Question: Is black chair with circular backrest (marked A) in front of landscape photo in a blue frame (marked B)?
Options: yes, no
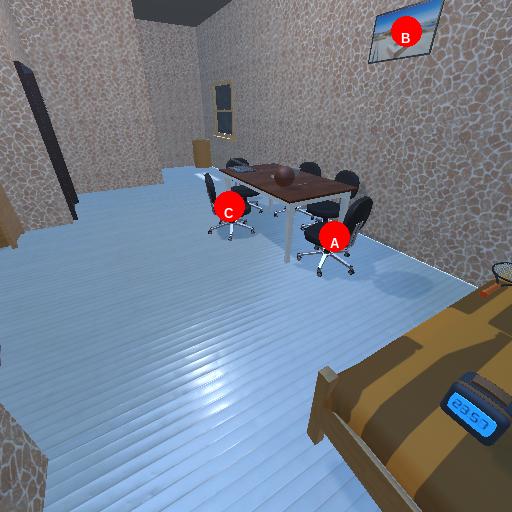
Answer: yes